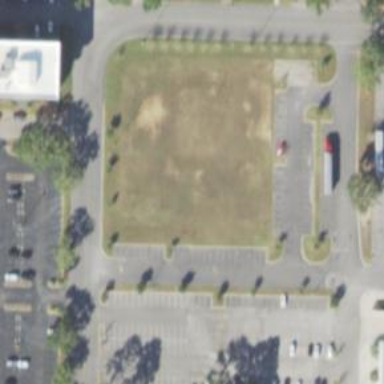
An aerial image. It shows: Parking space.